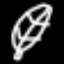
Label: leaf